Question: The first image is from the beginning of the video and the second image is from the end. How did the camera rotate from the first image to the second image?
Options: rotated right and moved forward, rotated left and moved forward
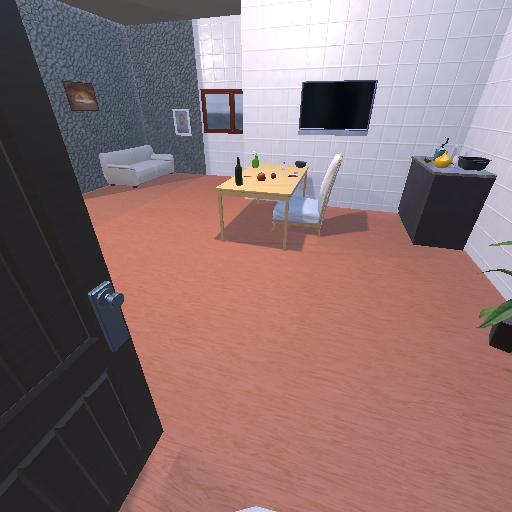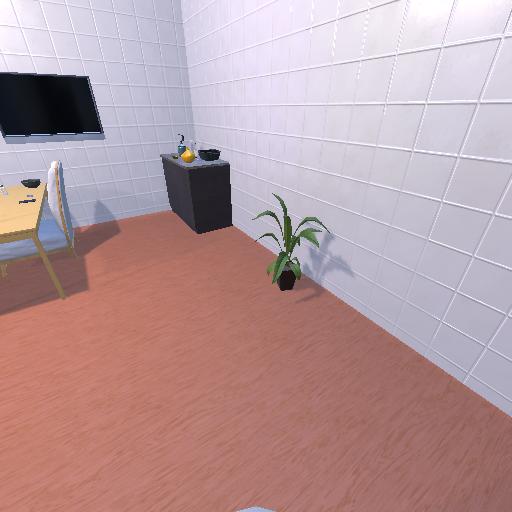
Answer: rotated right and moved forward